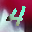
Label: 4